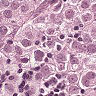
Metastatic tissue present: yes